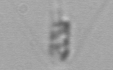
Label: Chaetoceros_throndsenii